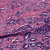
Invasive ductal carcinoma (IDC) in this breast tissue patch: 1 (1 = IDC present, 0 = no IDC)